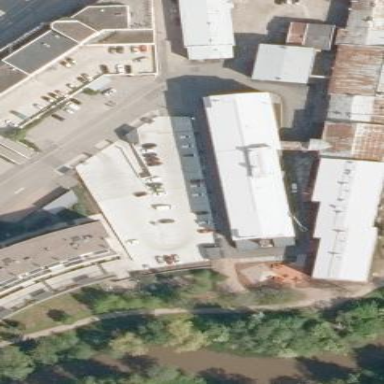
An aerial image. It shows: Commercial building with metal sheet roof.